Aerial crown-view tile of a tropical tree (Barro Colorado Island, Panama), acquired 20250818:
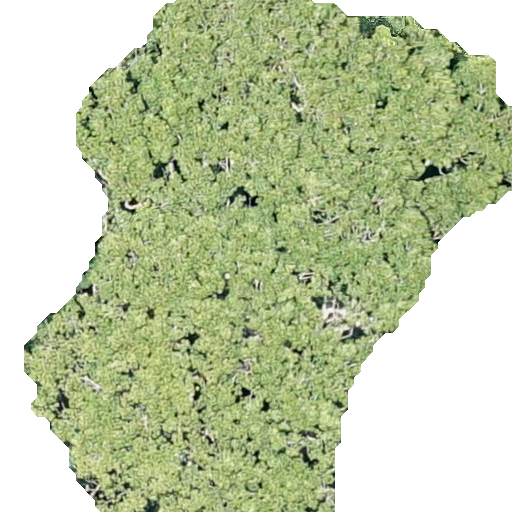
Species: Sterculia apetala
GBIF accepted scientific name: Sterculia apetala
Crown area: 262.57 m²